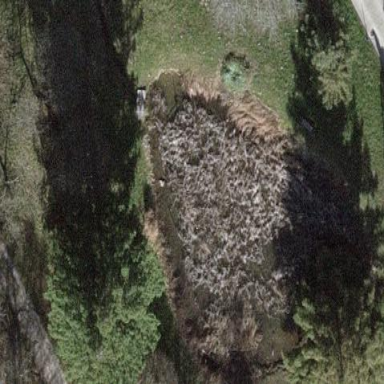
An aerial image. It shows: Pond surrounded by natural water.